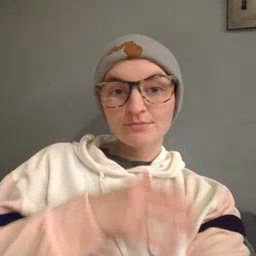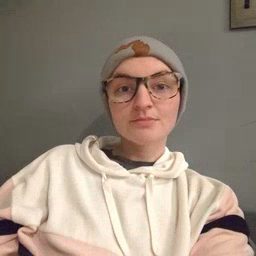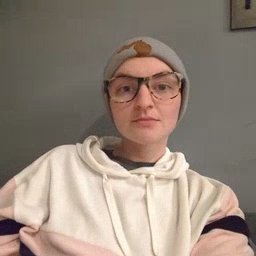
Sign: mom